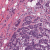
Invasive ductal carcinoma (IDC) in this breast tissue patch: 1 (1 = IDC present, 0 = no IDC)